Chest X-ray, PA view. Patient: 51 years old, sex F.
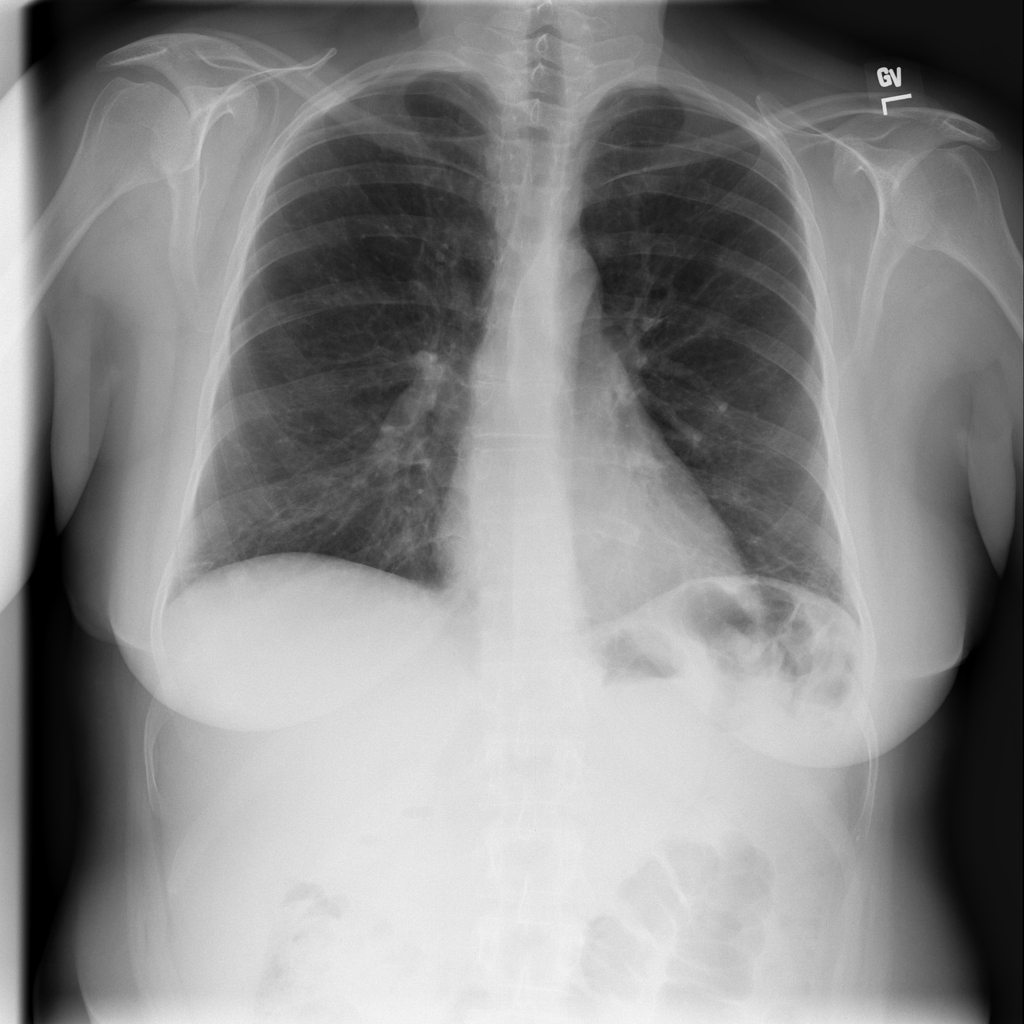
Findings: No Finding